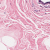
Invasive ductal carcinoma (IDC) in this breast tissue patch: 0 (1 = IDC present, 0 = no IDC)